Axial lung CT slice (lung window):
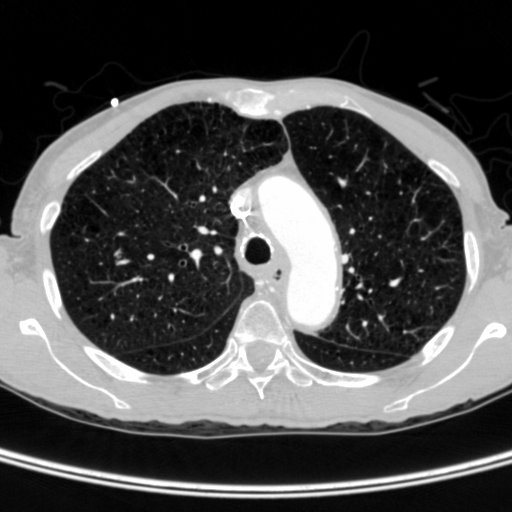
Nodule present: yes
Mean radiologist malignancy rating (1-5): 3